Interaction volume radius: 10 \u00c5
Interaction volume height: 40 \u00c5
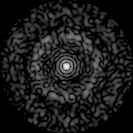
Disorder parameter: 0.8405